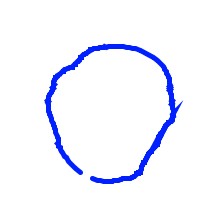
Shape: circle